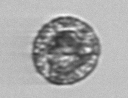
Label: Vicicitus_globosus